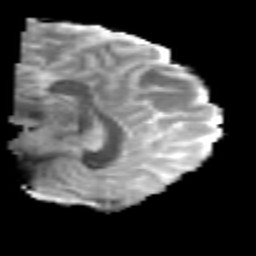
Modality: MD
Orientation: sagittal
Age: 21
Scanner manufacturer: philips
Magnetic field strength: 3 T
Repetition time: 8.6 s
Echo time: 0.127 s